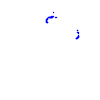
Particle: proton